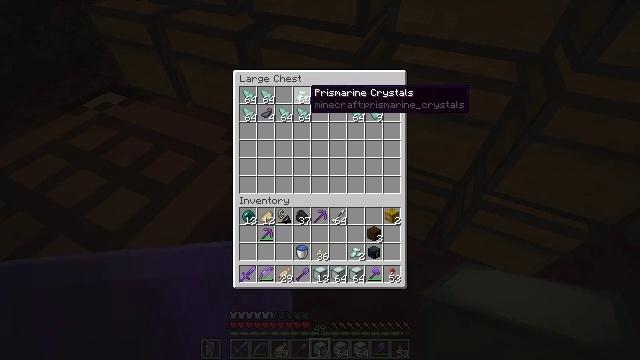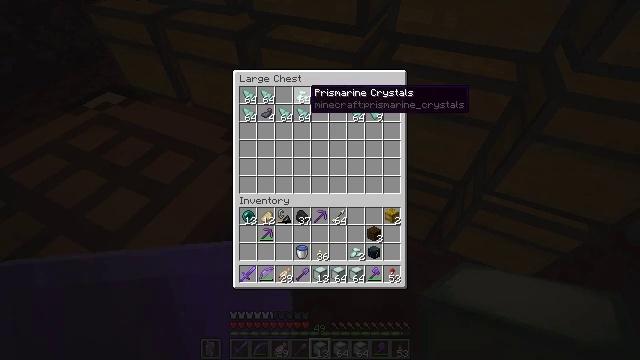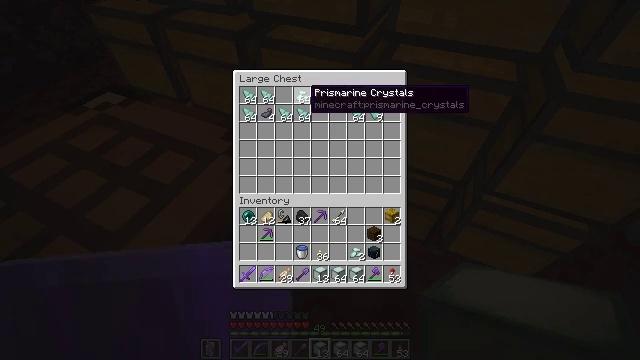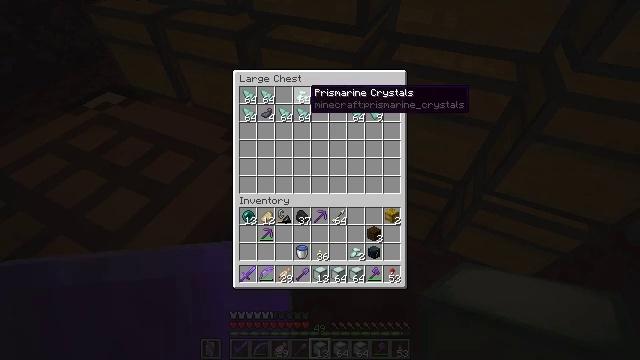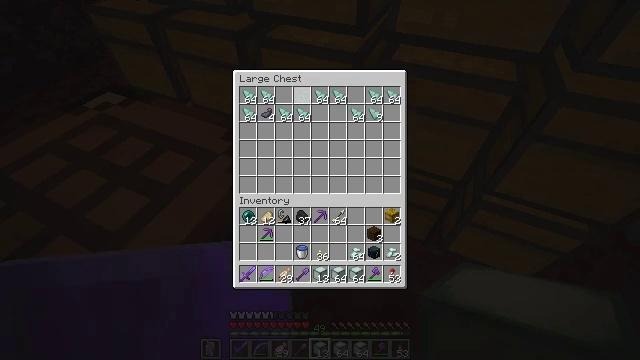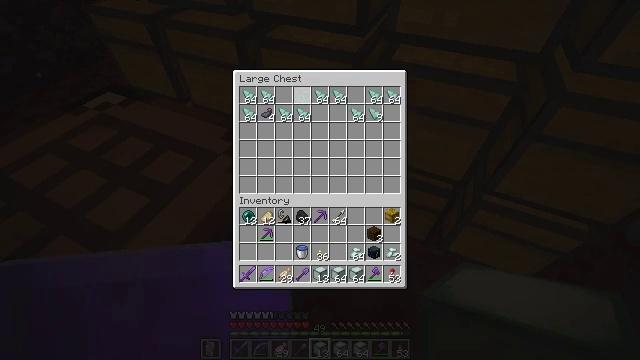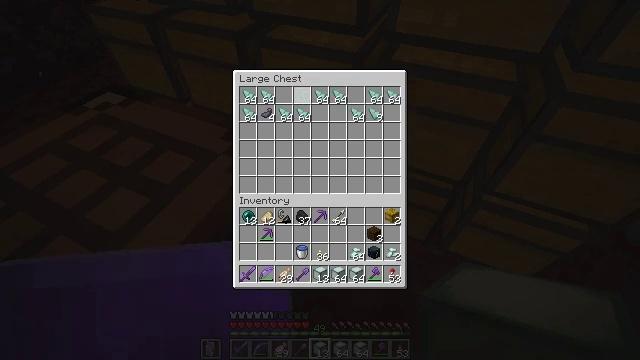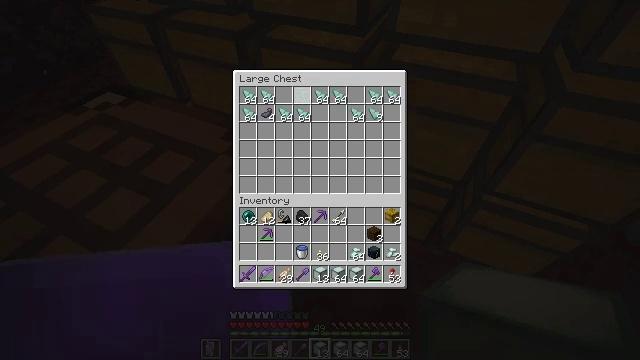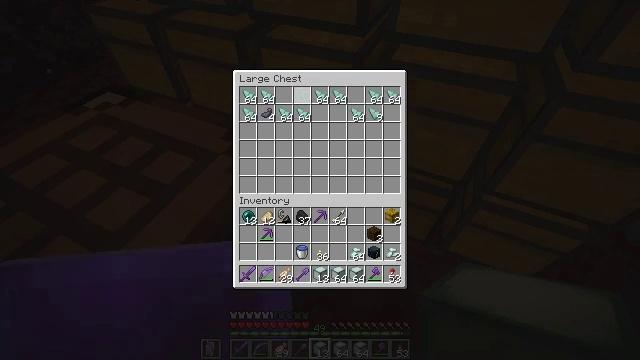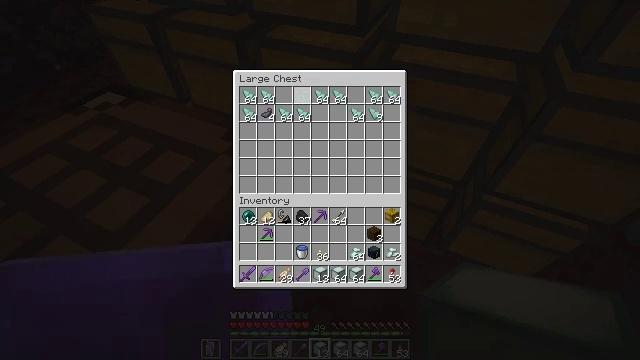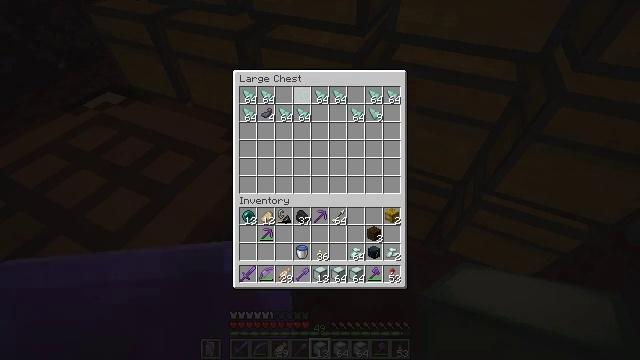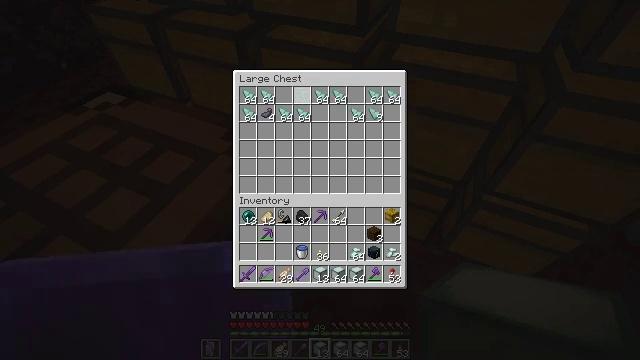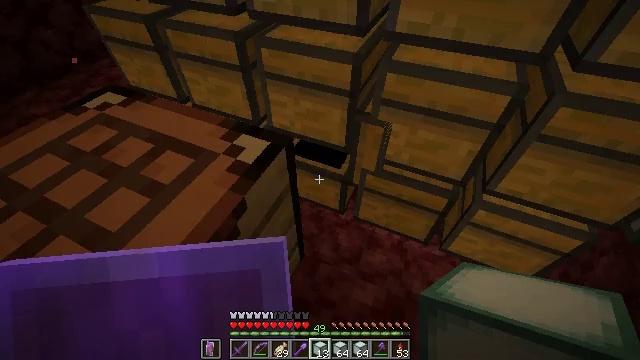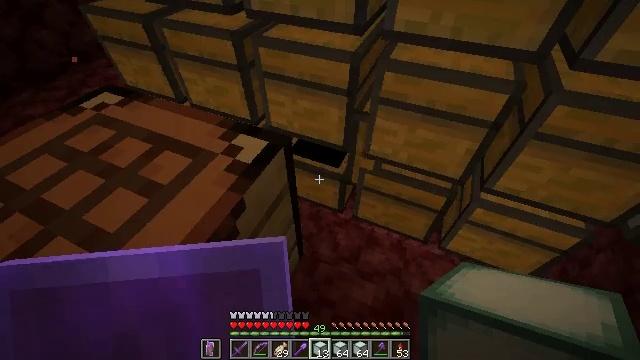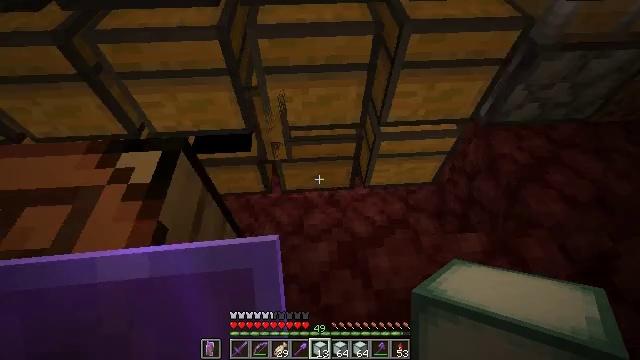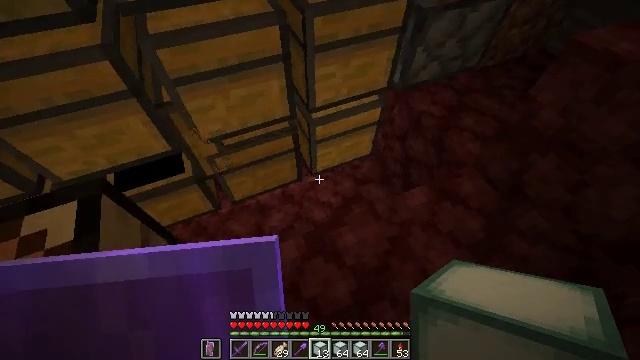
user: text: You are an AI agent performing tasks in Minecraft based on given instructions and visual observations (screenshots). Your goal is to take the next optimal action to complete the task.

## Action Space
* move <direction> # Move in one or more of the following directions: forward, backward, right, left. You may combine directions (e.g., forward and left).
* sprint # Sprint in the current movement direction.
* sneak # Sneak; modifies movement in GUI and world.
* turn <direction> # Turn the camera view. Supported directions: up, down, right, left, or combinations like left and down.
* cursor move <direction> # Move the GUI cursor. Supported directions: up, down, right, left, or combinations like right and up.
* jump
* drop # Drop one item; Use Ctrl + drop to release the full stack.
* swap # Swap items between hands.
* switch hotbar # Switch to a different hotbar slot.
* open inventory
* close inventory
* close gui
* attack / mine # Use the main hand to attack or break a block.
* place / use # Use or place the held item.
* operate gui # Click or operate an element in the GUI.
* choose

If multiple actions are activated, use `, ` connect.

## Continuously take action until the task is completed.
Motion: motion action
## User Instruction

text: Put prismarine materials in the crafting table to craft a sea lantern.
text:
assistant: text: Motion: sneak
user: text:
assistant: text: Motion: sneak
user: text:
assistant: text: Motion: sneak
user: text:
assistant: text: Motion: sneak, attack / mine
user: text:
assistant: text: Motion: sneak, attack / mine
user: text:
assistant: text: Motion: sneak, attack / mine
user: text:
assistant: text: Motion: sneak
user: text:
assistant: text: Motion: no_op
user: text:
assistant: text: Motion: no_op
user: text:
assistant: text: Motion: no_op
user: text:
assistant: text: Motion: no_op
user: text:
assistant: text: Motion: no_op
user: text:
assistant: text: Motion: no_op
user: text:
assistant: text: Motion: turn right and down
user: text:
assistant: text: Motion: turn right and down
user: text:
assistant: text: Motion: no_op
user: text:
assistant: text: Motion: turn left
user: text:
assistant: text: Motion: turn left and up
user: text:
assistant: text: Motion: turn left
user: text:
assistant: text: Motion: no_op
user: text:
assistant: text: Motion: no_op
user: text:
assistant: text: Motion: no_op
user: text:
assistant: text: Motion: no_op
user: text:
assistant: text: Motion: no_op
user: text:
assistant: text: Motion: turn left
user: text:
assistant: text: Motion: use / place
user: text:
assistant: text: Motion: use / place
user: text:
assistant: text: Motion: use / place
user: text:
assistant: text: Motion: no_op
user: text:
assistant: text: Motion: no_op